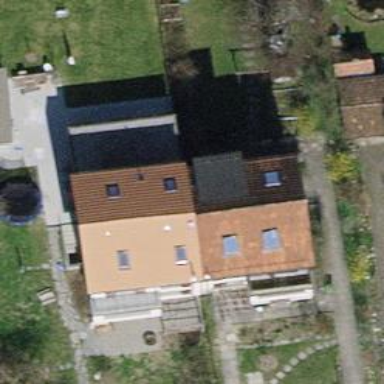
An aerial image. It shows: House with tiled roof.